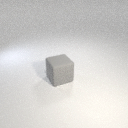
large gray rubber cube